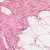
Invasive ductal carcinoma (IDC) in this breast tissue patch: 0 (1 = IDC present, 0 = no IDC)